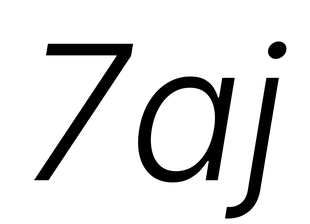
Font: Inter-Italic_Light_Italic